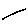
Label: line